Aerial crown-view tile of a tropical tree (Barro Colorado Island, Panama), acquired 20250818:
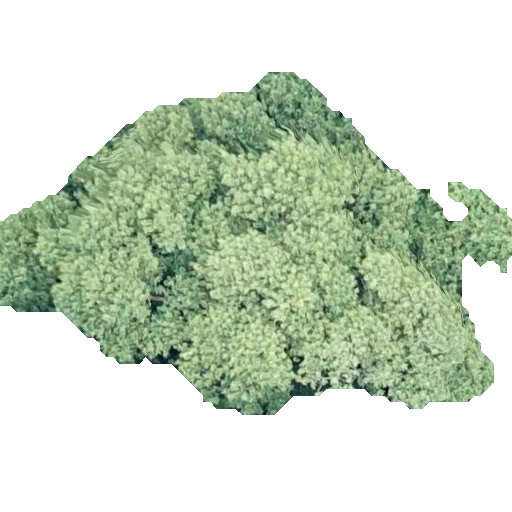
Species: Hieronyma alchorneoides
GBIF accepted scientific name: Hieronyma alchorneoides
Crown area: 165.563 m²